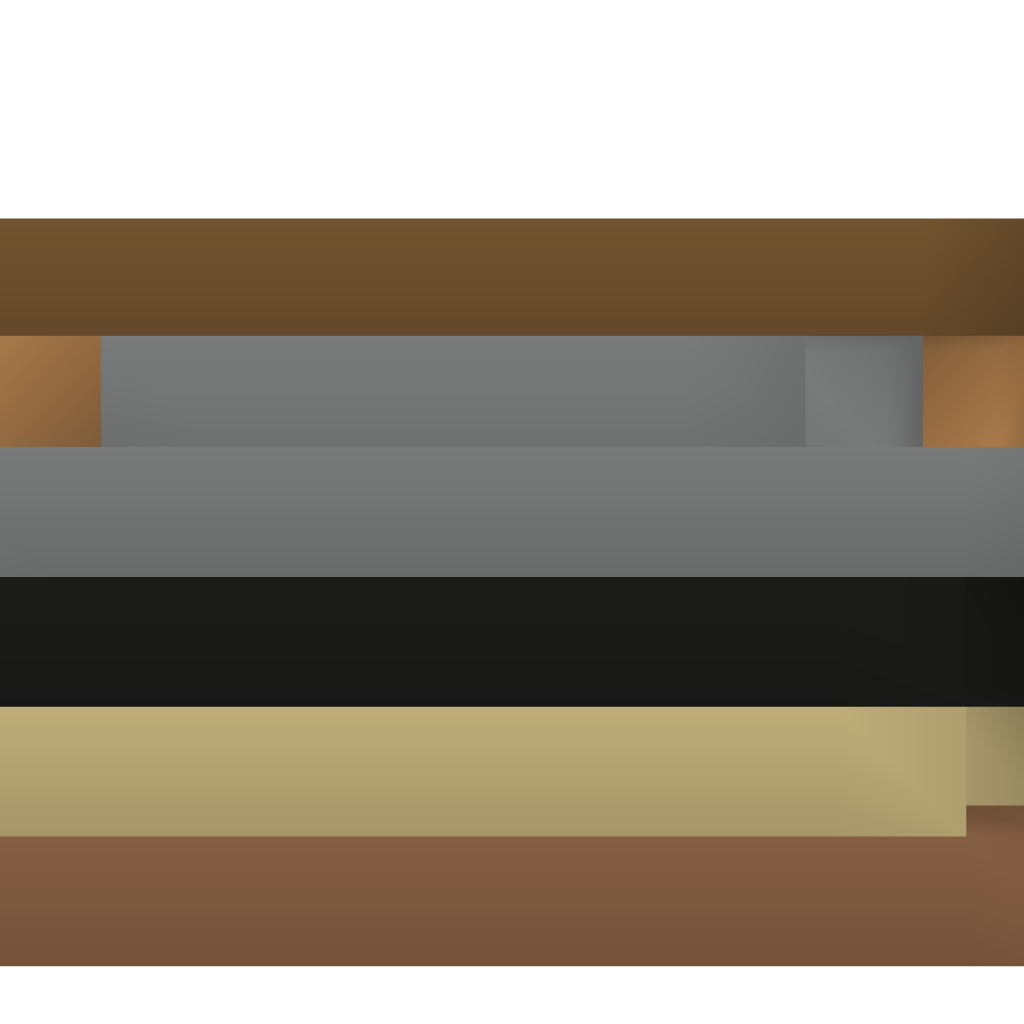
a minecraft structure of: w4rl0's Basic House